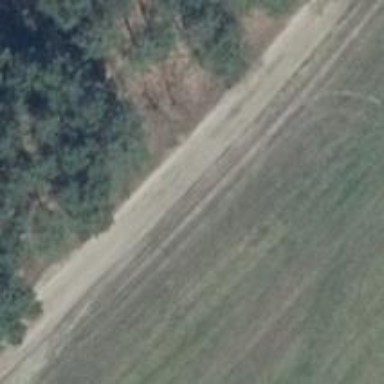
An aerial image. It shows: Track with compacted grade3 surface.